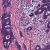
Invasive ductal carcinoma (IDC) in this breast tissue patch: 0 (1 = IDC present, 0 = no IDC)